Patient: sex F, age 59
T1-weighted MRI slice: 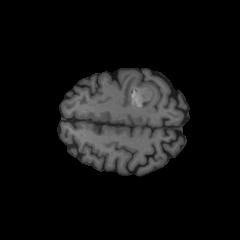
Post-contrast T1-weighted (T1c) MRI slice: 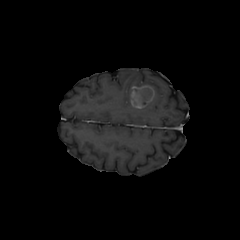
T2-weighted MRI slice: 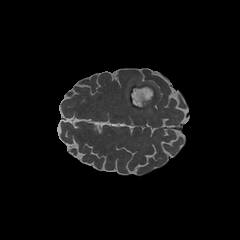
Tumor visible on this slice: yes
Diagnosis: Glioblastoma, IDH-wildtype
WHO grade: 4